Question: I have this code below for a Log4j logger. I have to say that a lot of people have given me help on this on a different question. But I thought that since it was getting to a new question I would open one up.
My question is why am I getting these errors? Do I have everything configured correctly? How do I add an appender. I think that I am missing something somewhere but i am not certain as to what it is.
Code:
'''
package TestMenu;
import org.apache.log4j.Logger;
import javax.swing.*;
public class TestLogs {
private static Logger logger = Logger.getLogger(TestLogs.class.getName());
public TestLogs() {
try {
UIManager.setLookAndFeel(UIManager.getSystemLookAndFeelClassName());
} catch (Exception ex) {
}
}
private void LogTester() {
logger.info("It works");
}
public static void main(String[] args) {
TestLogs tls = new TestLogs();
tls.LogTester();
}
}
'''
Error:
'''
log4j:WARN No appenders could be found for logger (TestMenu.TestLogs).
log4j:WARN Please initialize the log4j system properly.
log4j:WARN See http://logging.apache.org/log4j/1.2/faq.html#noconfig for more info.
'''
Properties File:
'''
# Root logger
log4j.rootLogger=INFO, file, stdout
# Write to file
log4j.appender.file=org.apache.log4j.RollingFileAppender
log4j.appender.file.File="C:\Users\itpr13266\Desktop\test.log"
log4j.appender.file.MaxFileSize=50MB
log4j.appender.file.MaxBackupIndex=1
log4j.appender.file.layout=org.apache.log4j.PatternLayout
log4j.appender.file.layout.ConversionPattern=%d{yyyy-MM-dd HH:mm:ss} %-5p %c{1}:%L - %m%n
# Write to console
log4j.appender.stdout=org.apache.log4j.ConsoleAppender
log4j.appender.stdout.Target=System.out
log4j.appender.stdout.layout=org.apache.log4j.PatternLayout
log4j.appender.stdout.layout.ConversionPattern=%d{yyyy-MM-dd HH:mm:ss} %-5p %c{1}:%L - %m%n
'''

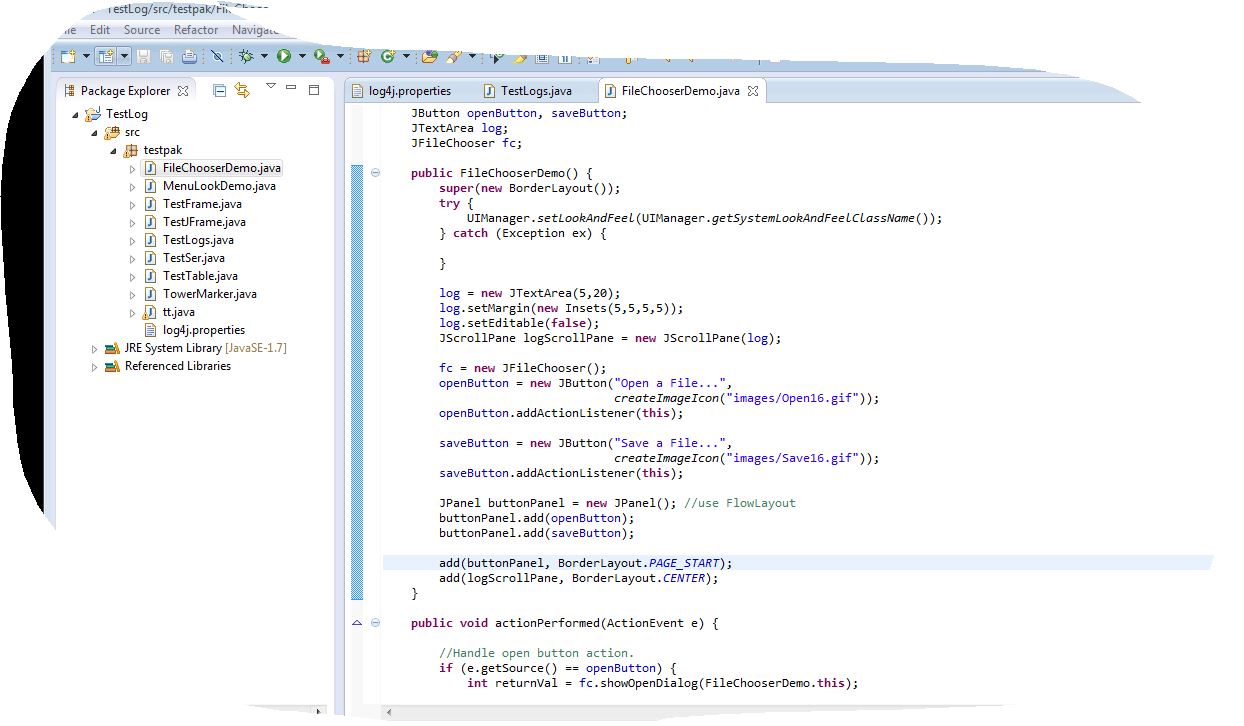
Answer: Log4j doesn't seem to find your configuration file. Have you tried running your application with a parameter like:
'''
-Dlog4j.configuration=file:config/log4j.properties
'''
So that Log4j finds your configuration file ('"config/log4j.properties"' using System Property 'log4j.configuration'):

Alternatively, you can also put this configuration file in your classpath so that Log4j finds it, like in your source directory for example:

Else, here is what Log4j documentation explains or this error message:
> This occurs when the default configuration files log4j.properties and log4j.xml can not be found and the application performs no explicit configuration. log4j uses Thread.getContextClassLoader().getResource() to locate the default configuration files and does not directly check the file system. Knowing the appropriate location to place log4j.properties or log4j.xml requires understanding the search strategy of the class loader in use. log4j does not provide a default configuration since output to the console or to the file system may be prohibited in some environments. Also see FAQ: Why can't log4j find my properties in a J2EE or WAR application?